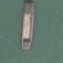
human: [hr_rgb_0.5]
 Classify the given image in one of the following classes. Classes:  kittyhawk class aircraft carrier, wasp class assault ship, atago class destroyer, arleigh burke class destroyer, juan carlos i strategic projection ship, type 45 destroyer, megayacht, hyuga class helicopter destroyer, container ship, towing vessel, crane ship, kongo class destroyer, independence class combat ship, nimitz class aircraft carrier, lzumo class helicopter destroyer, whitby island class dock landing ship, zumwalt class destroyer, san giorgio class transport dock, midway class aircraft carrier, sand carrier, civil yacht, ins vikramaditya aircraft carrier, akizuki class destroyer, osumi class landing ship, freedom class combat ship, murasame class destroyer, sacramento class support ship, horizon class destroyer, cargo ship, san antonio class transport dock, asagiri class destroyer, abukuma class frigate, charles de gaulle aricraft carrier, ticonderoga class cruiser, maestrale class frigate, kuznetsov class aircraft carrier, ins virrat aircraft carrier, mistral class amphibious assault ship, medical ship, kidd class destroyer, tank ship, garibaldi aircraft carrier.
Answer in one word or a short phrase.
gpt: Sand carrier